Field crop: maize
Growth stage: 1
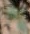
Species: datura